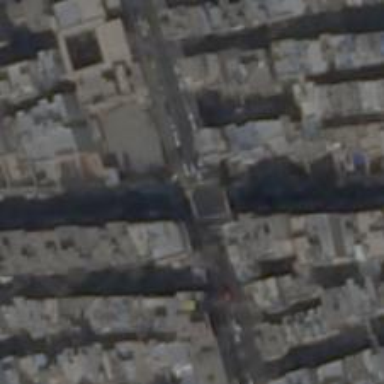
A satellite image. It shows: Marked crossing on the road.